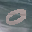
Label: 0